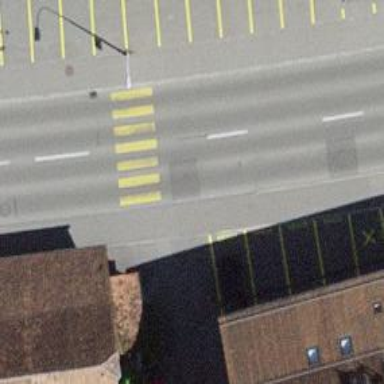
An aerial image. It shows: Zebra crossing on the road.